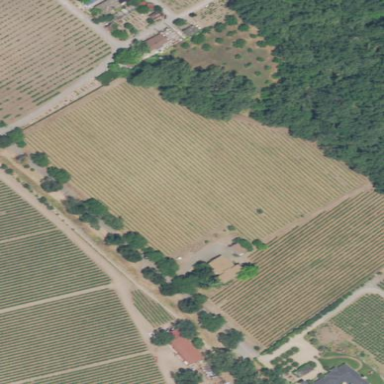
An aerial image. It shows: Vineyard with wine grapes as the crop.